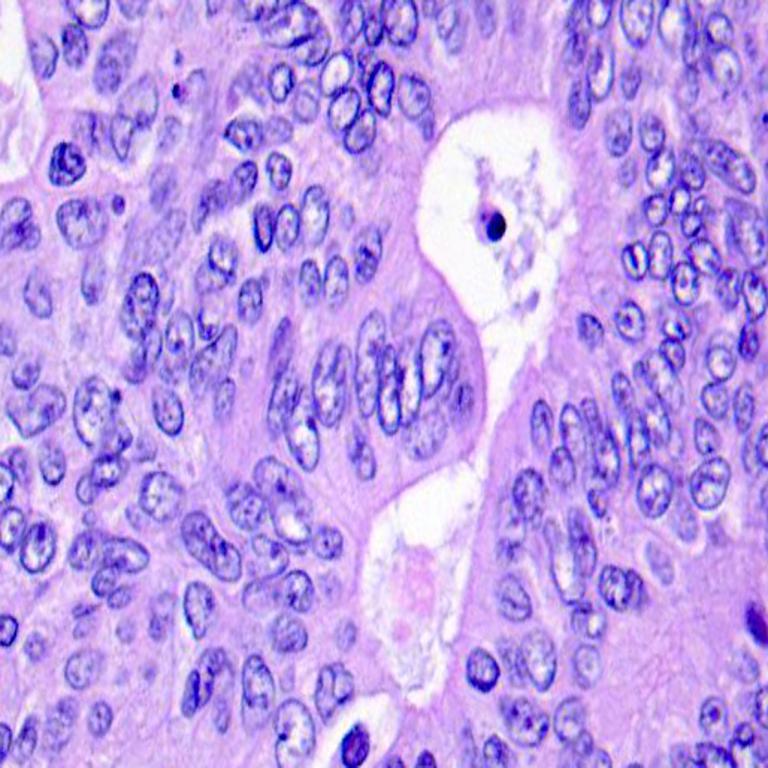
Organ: colon
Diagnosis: adenocarcinomas